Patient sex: M
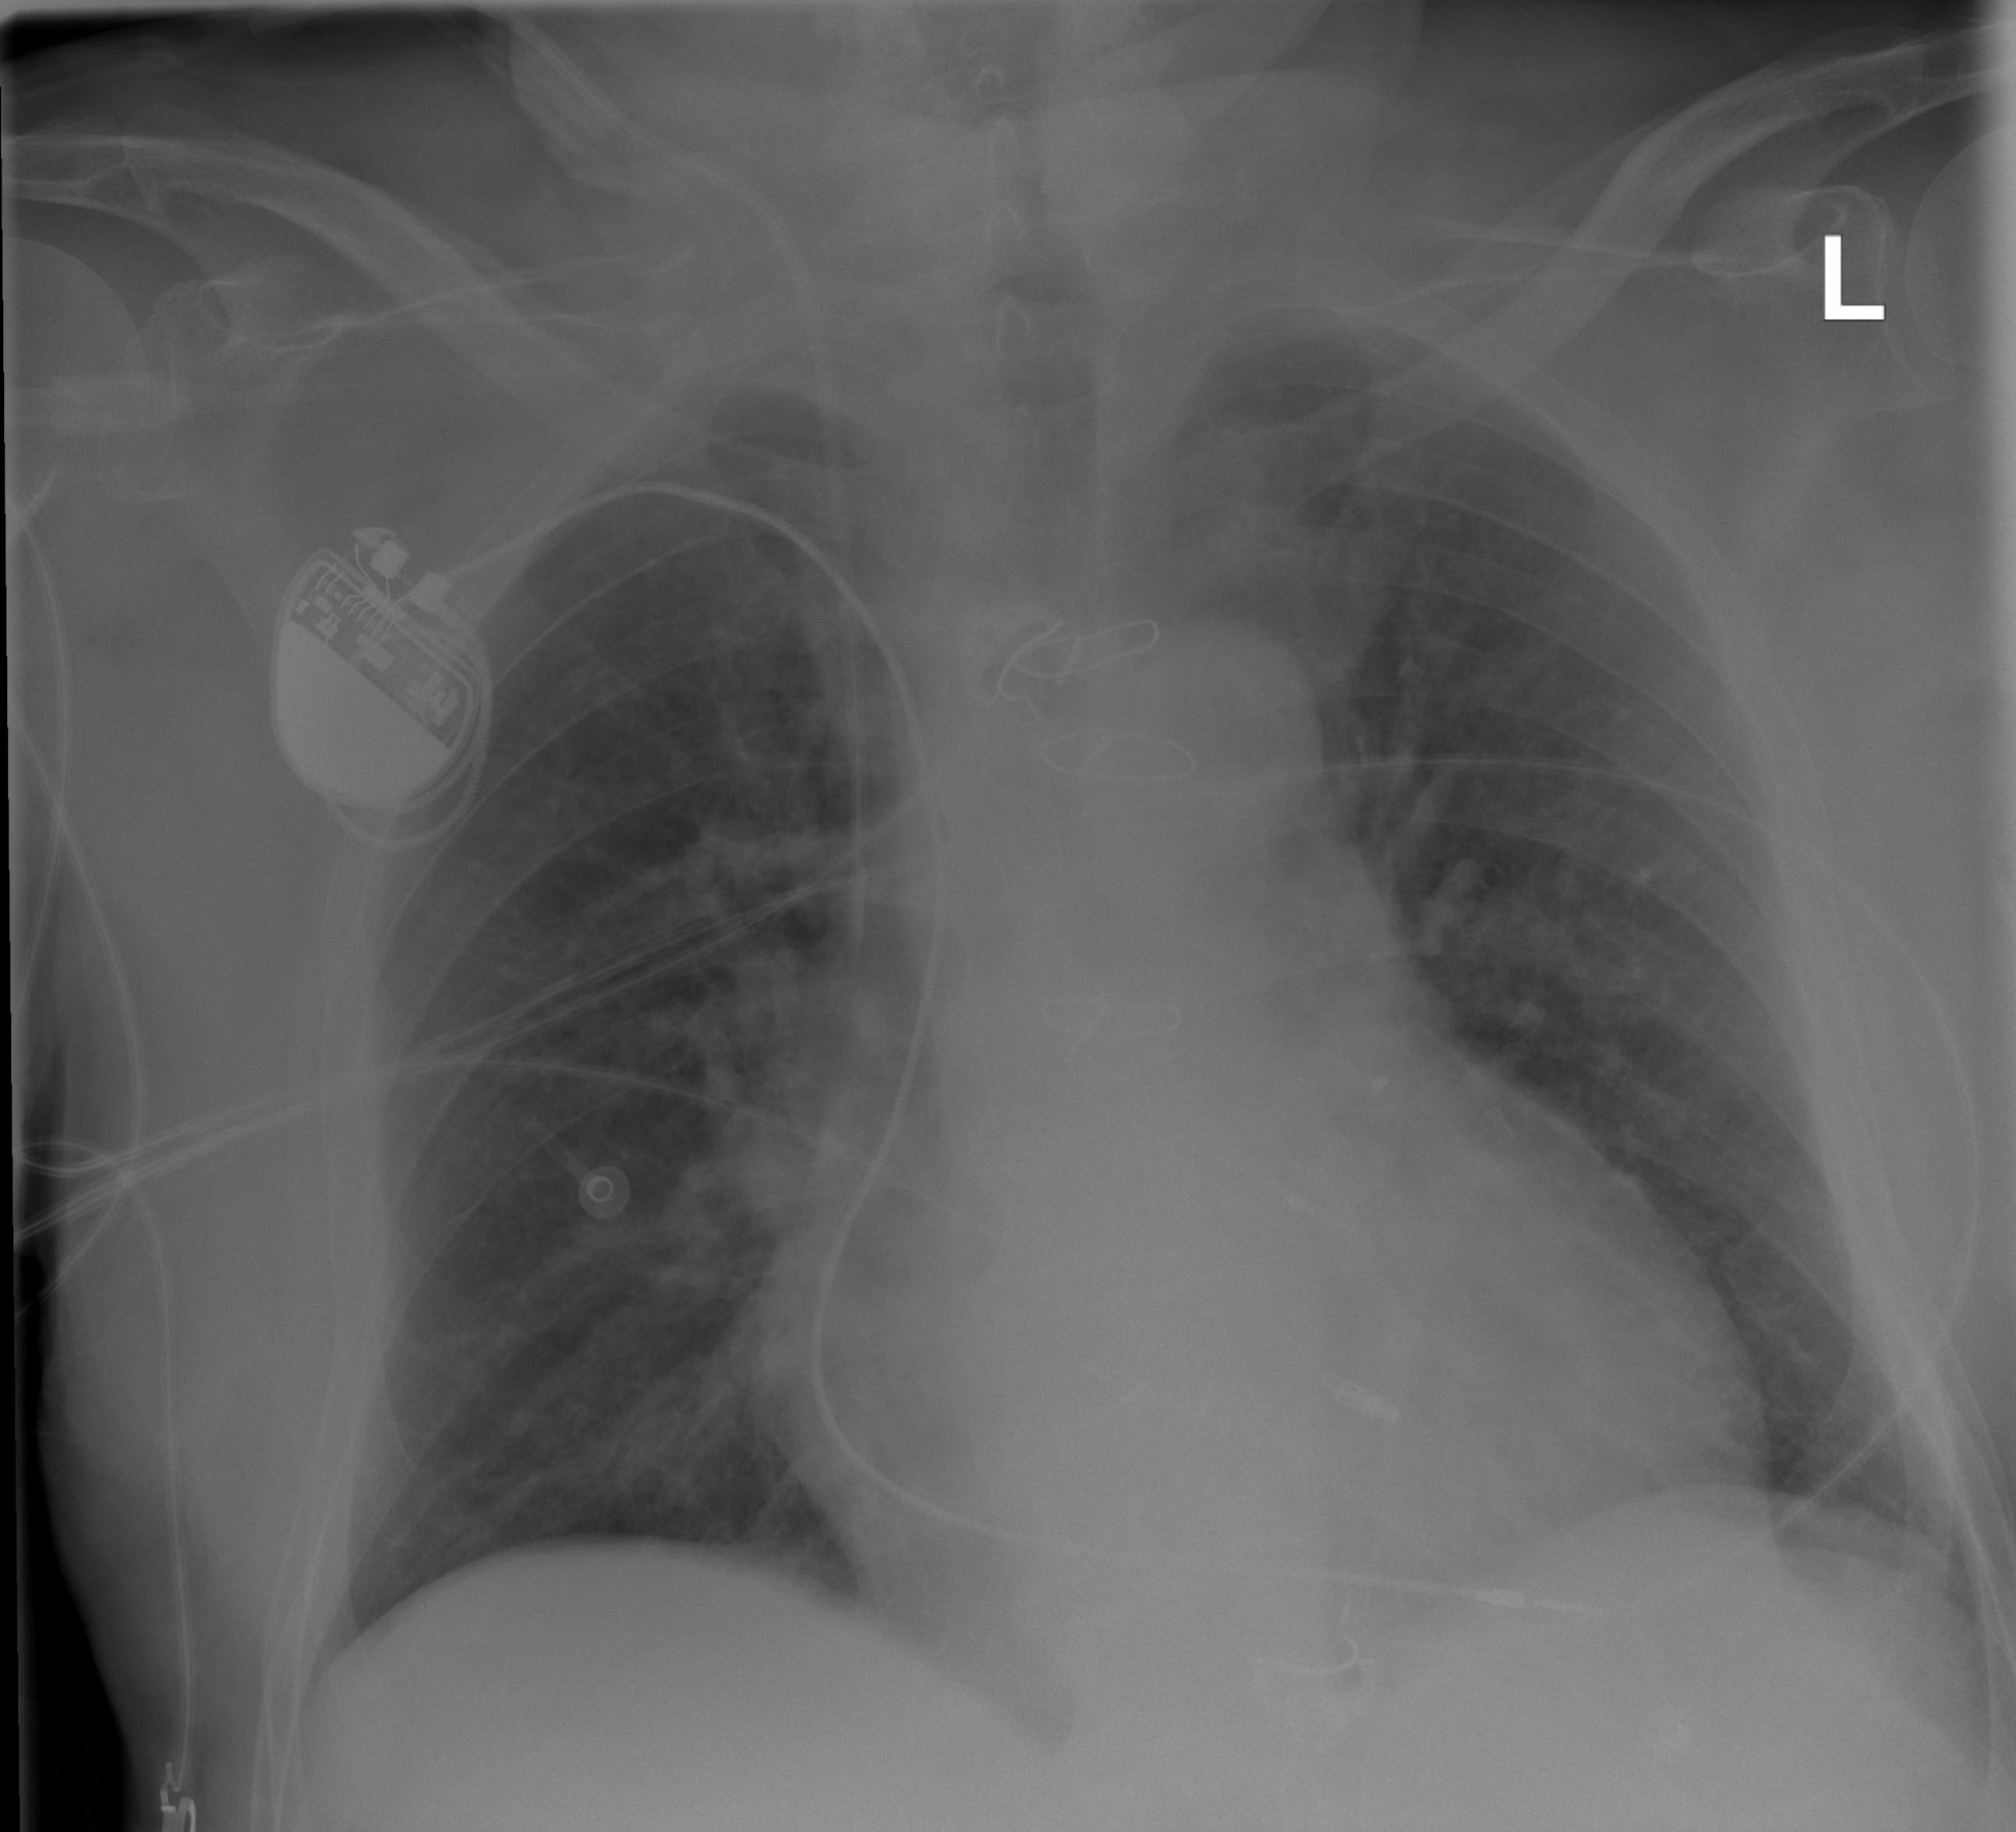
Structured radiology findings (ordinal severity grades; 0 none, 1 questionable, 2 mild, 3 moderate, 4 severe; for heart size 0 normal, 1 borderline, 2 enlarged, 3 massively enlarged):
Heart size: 2
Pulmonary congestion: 2
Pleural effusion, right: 0
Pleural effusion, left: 0
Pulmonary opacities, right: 0
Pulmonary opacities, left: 0
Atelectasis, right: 0
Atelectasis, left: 0